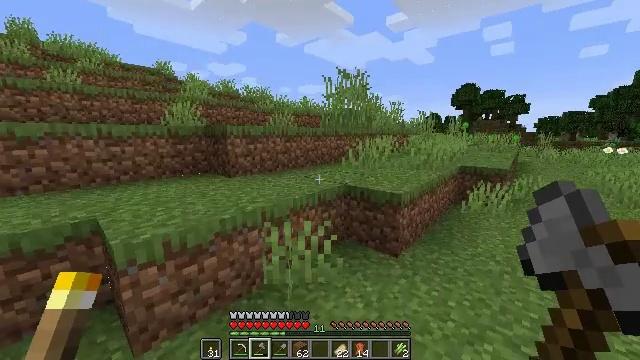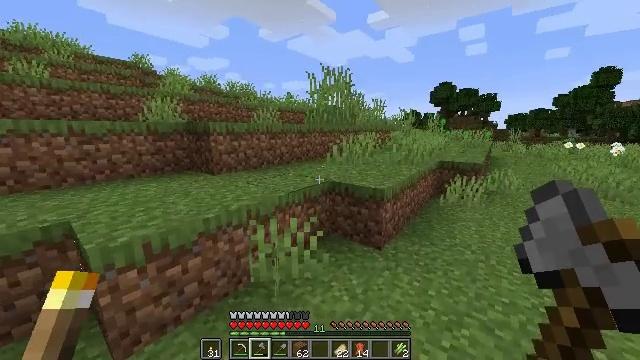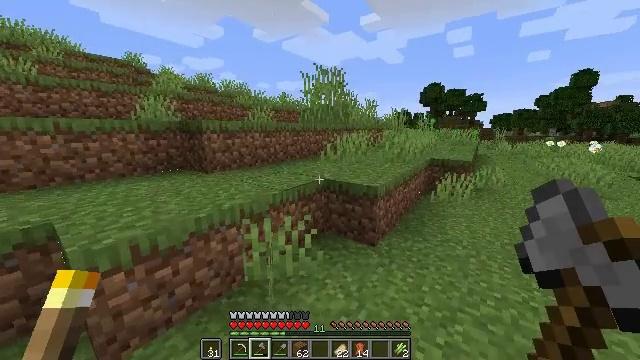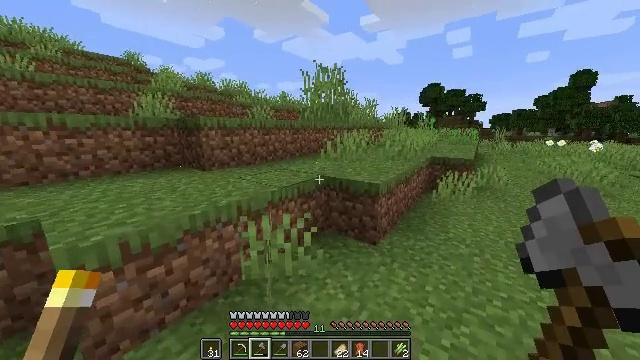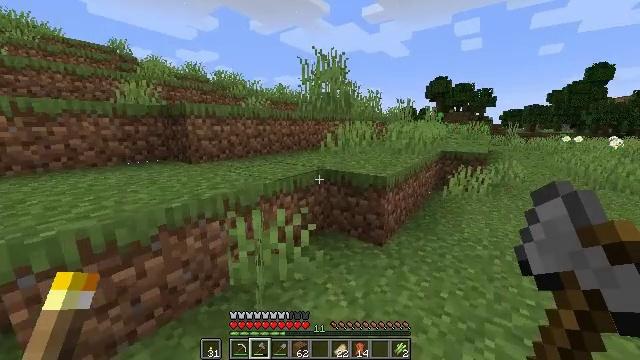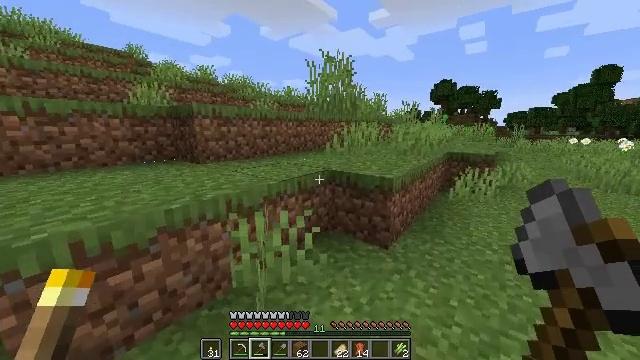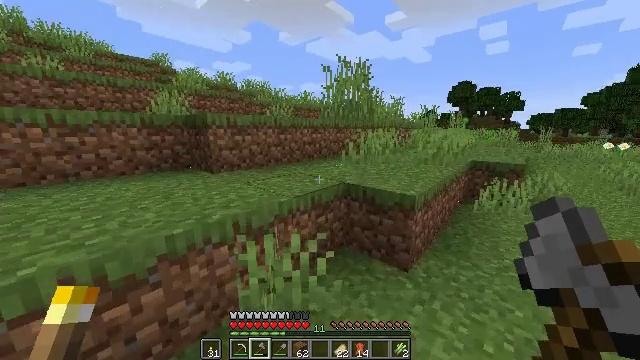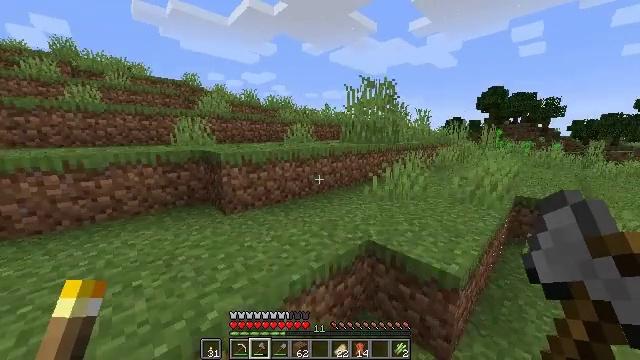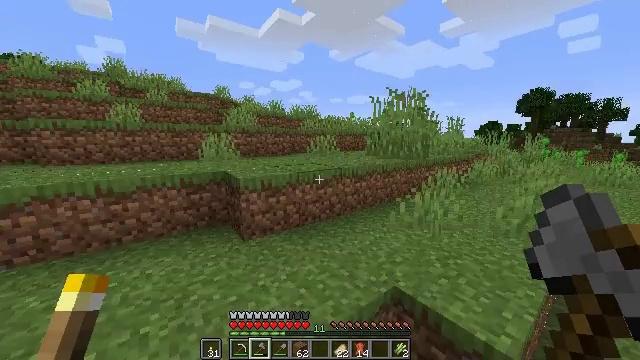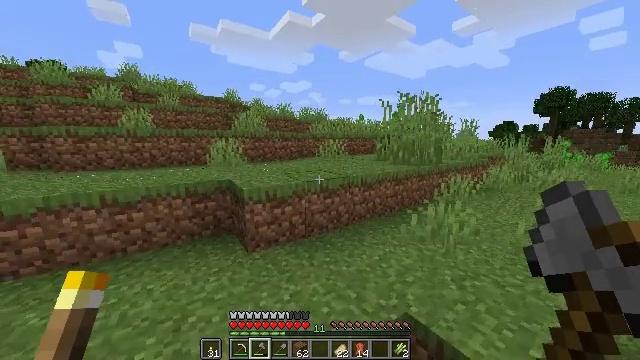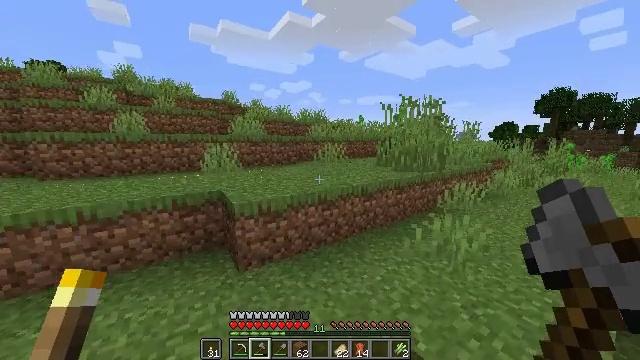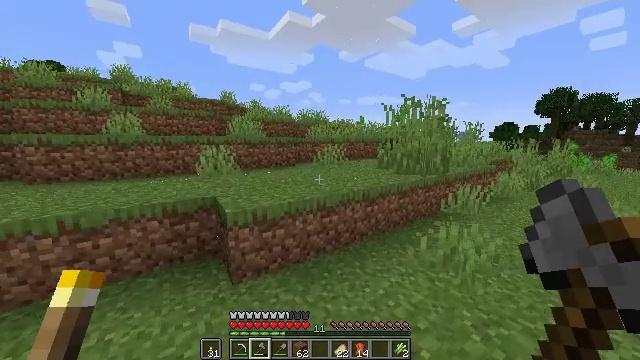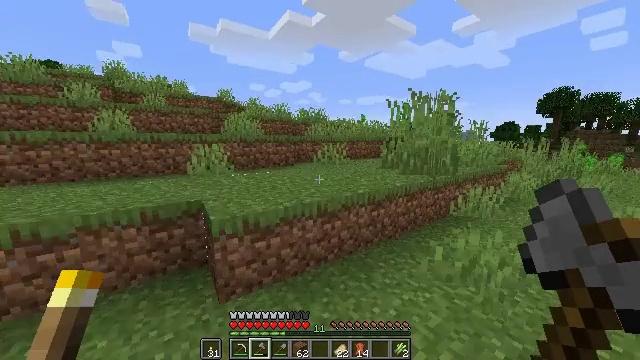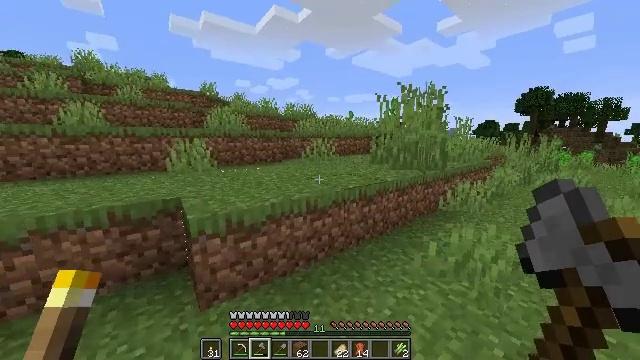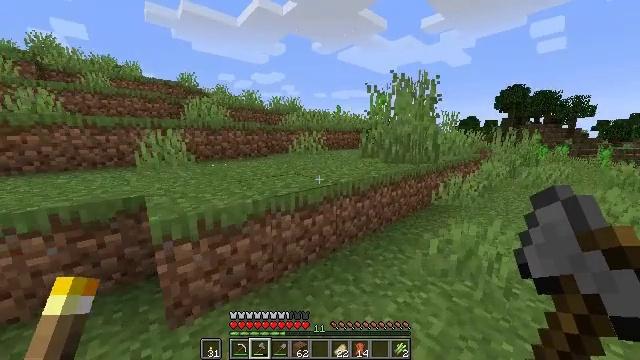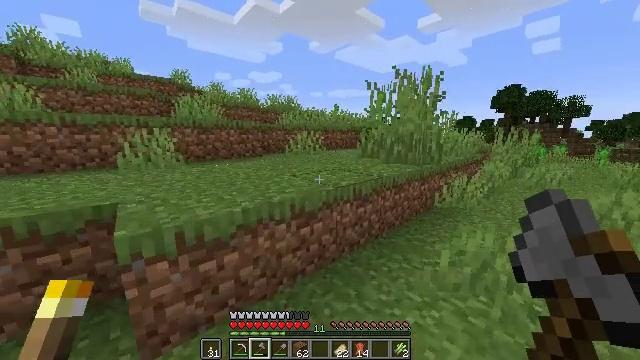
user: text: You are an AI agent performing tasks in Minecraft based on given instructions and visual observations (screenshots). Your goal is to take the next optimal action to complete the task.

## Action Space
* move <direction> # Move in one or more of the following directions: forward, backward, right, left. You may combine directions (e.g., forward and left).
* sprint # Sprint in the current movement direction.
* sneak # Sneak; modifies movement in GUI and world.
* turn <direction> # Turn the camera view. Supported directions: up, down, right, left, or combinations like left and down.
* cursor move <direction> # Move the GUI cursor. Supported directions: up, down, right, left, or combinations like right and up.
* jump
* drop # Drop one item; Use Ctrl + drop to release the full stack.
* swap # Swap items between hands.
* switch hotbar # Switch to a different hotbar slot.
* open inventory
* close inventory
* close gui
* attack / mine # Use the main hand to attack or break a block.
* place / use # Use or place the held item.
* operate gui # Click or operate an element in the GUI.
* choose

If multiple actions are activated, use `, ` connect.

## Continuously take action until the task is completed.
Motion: motion action
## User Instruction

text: Gather a tall sunflower.
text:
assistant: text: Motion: move forward, sprint, turn right and down, jump
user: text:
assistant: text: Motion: move forward, sprint, turn right, jump
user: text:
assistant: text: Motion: move forward, sprint, jump
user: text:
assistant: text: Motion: move forward, sprint, jump
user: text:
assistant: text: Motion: move forward, sprint, turn left, jump
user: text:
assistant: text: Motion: move forward, sprint, turn left, jump
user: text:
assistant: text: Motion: move forward, sprint, turn left and up, jump
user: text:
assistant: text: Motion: move forward, sprint, turn left and up, jump
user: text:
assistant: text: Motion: move forward and move left, sprint, turn left, jump
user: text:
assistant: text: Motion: move forward and move left, sprint, jump
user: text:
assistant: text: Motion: move forward and move left, sprint, jump
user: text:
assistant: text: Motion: move forward and move left, sprint, jump
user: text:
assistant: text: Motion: move forward, sprint, turn right, jump
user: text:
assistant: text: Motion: move forward, sprint, turn right, jump
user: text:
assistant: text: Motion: move forward, sprint, jump
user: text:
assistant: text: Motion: move forward, sprint, jump
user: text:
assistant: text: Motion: move forward, sprint, jump
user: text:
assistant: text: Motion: move forward, sprint, jump
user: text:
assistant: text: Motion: move forward, sprint, jump
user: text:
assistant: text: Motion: move forward, sprint, turn right, jump
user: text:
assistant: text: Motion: move forward, sprint, turn right, jump
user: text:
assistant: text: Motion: move forward, sprint, jump
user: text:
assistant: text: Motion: move forward, sprint, jump
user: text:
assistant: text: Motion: move forward, sprint, jump
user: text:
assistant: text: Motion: move forward, sprint, turn right, jump
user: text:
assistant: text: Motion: move forward, sprint, turn right, jump
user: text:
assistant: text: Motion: move forward, sprint, turn right, jump
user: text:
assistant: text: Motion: move forward, sprint, jump
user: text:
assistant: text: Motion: move forward, sprint, turn left, jump
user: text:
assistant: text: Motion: move forward, sprint, turn left, jump